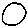
Label: circle